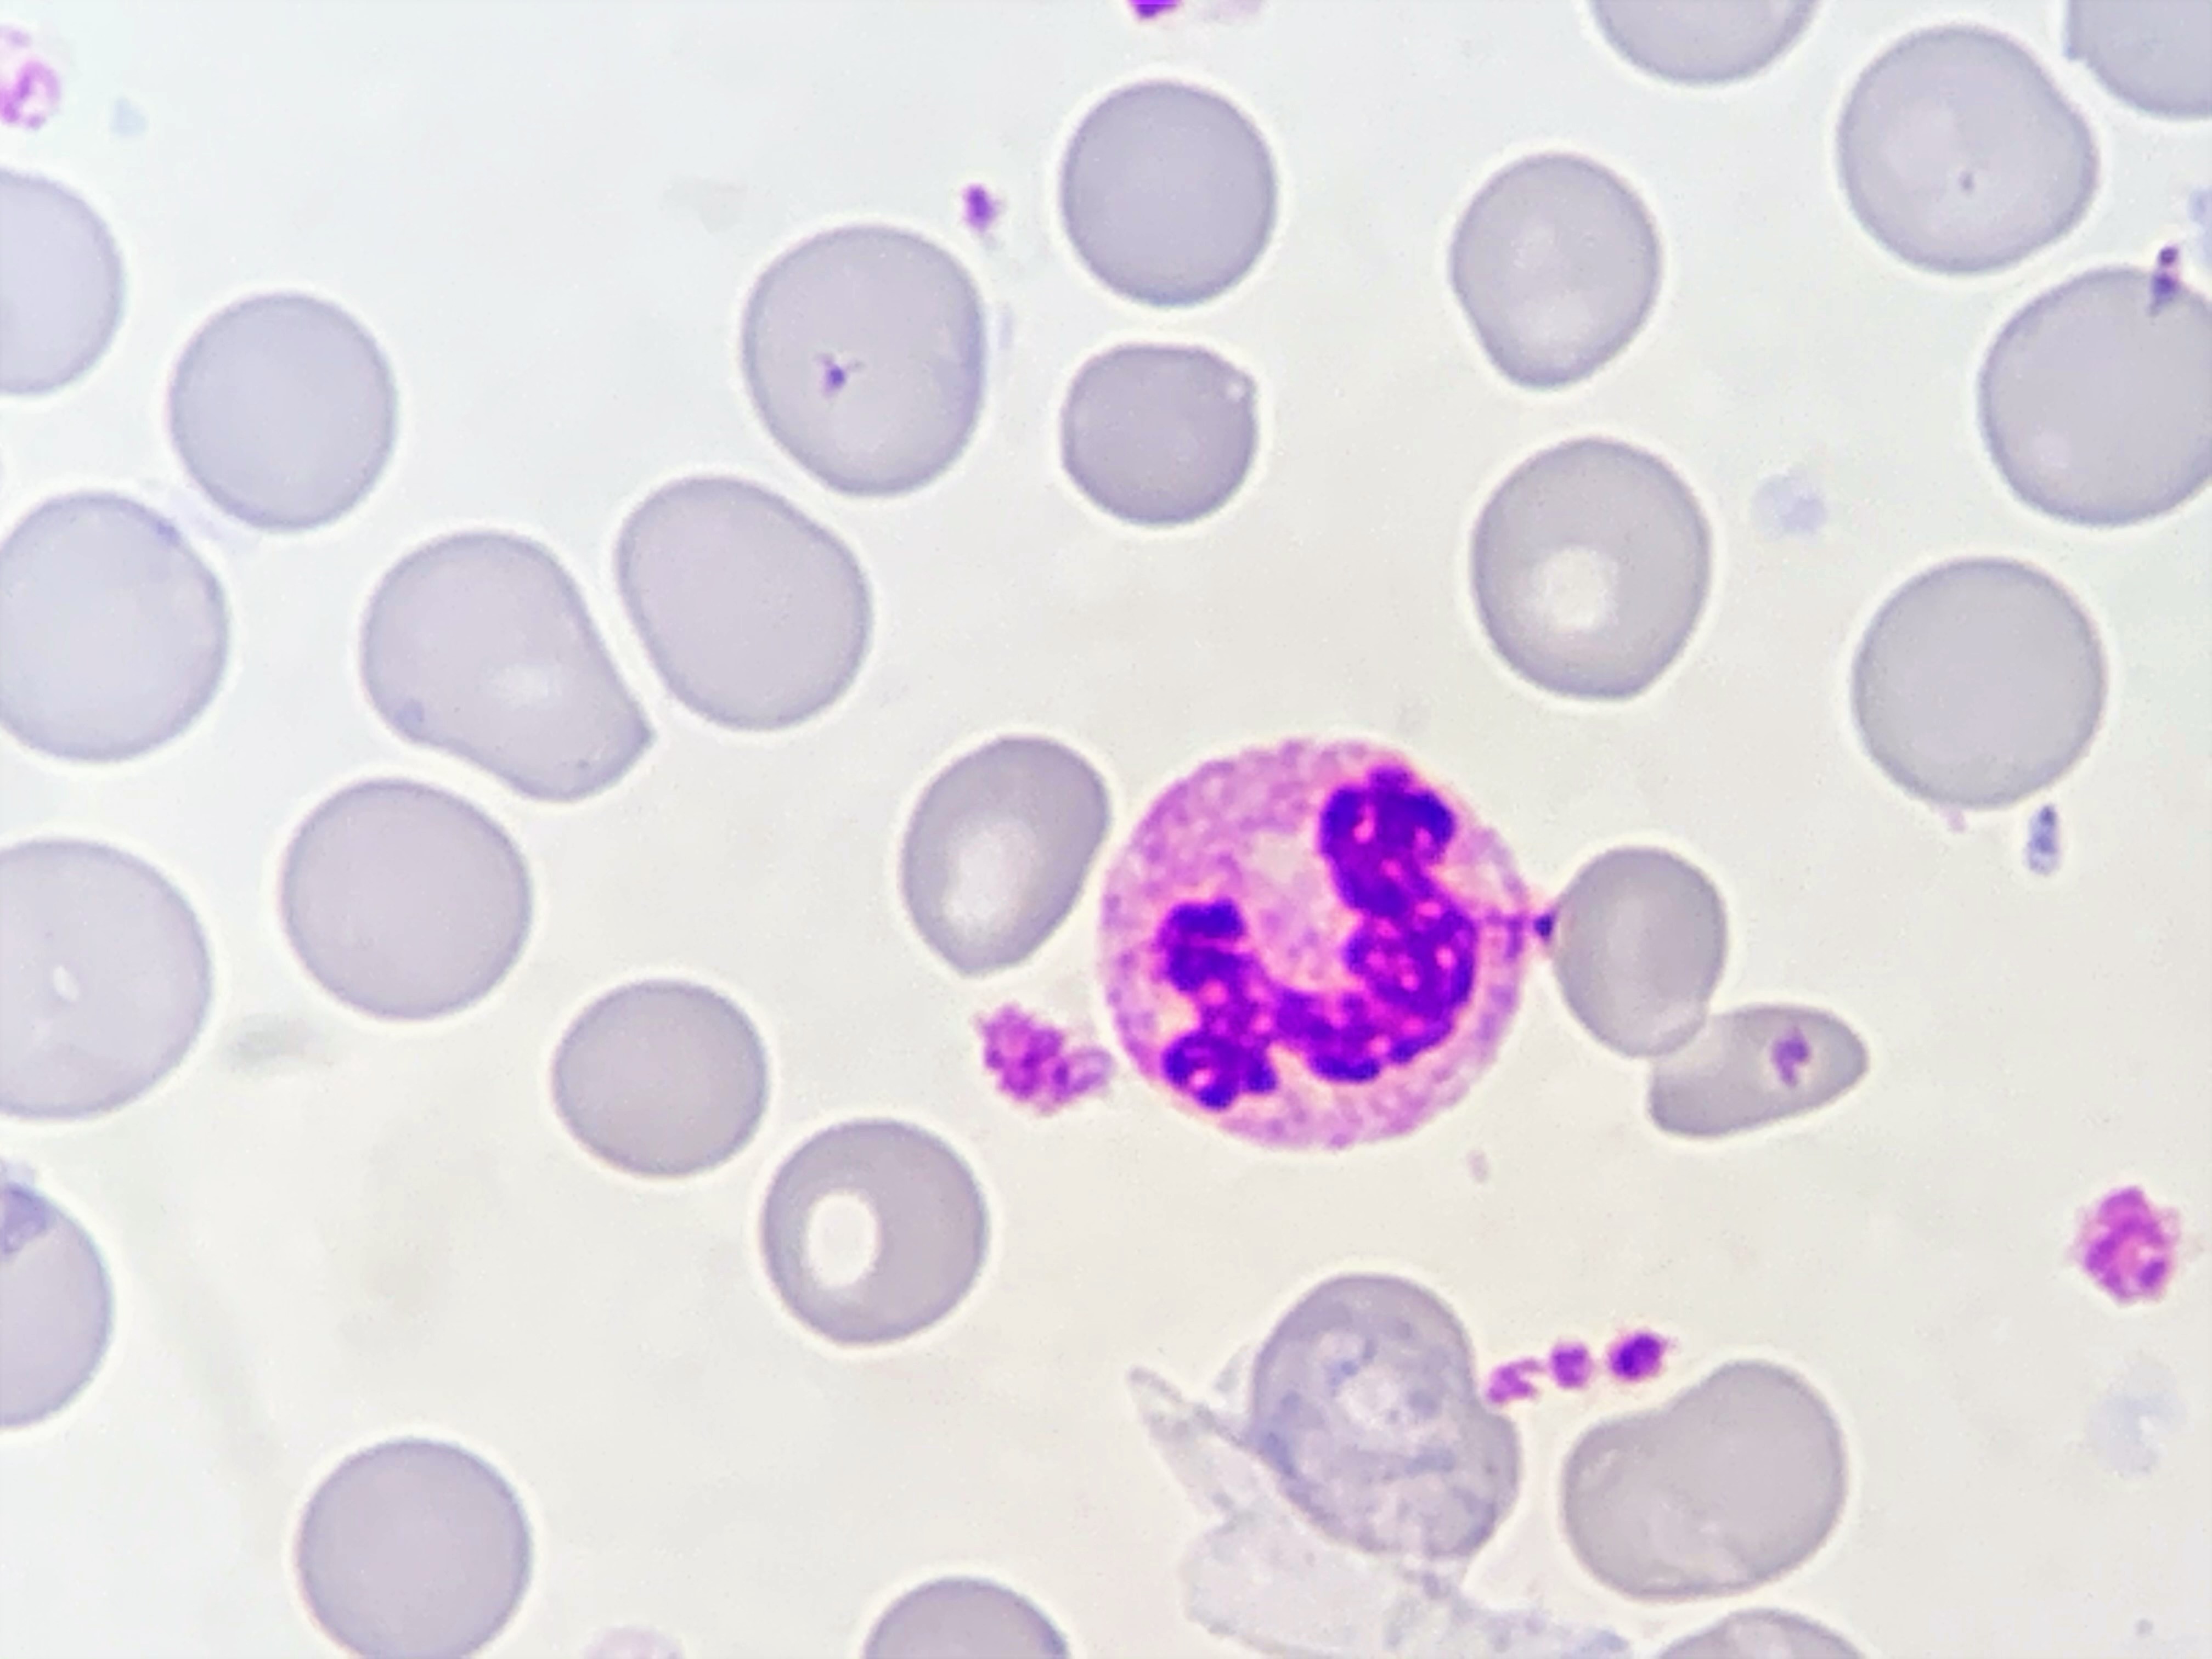
Cell type: NEUTROPHILS